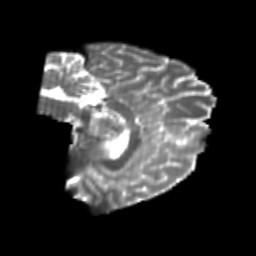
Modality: T2w
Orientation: sagittal
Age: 20
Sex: male
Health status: healthy
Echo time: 0.074 s